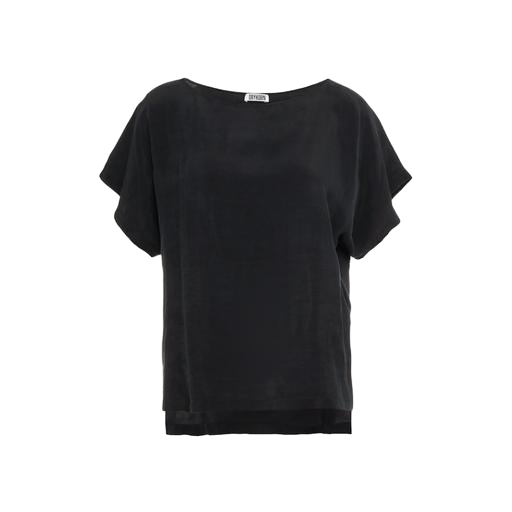
batwing t-shirt, mid t-shirt, boxy t-shirt, white background